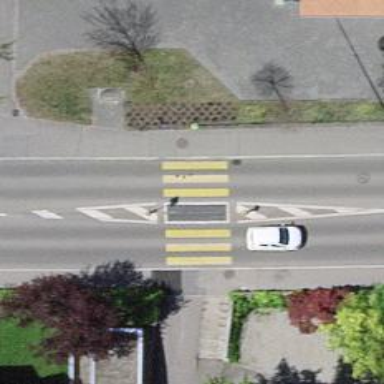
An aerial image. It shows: Uncontrolled crossing with zebra marking and crossing island.